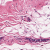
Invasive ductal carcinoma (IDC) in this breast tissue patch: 0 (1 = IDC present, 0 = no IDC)